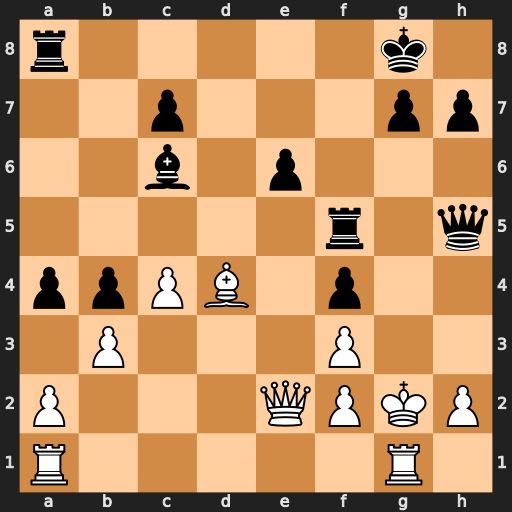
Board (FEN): r5k1/2p3pp/2b1p3/5r1q/ppPB1p2/1P3P2/P3QPKP/R5R1
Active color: w
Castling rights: -
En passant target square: -
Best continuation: Qxe6+ Qf7 Qxc6